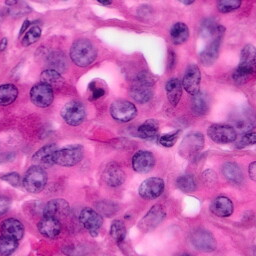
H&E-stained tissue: Pancreatic